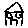
Label: house